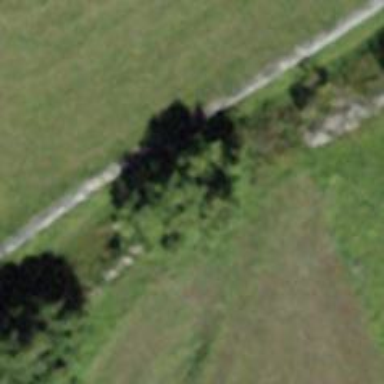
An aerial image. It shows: Path with tracktype of grade4.